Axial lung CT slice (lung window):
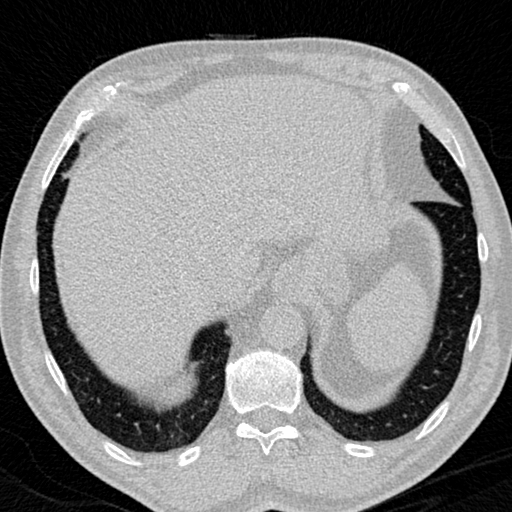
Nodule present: no